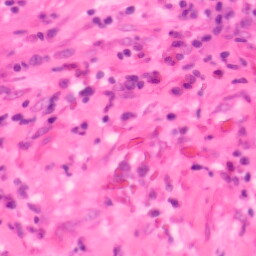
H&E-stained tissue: Colon